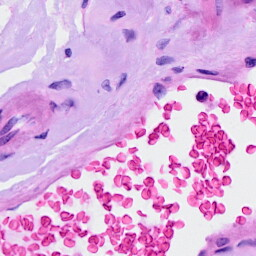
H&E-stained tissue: Ovarian